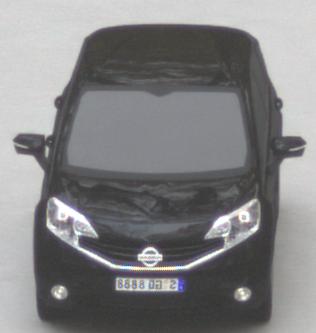
Make: Nissan
Model: Note 1.2
Detailed model: Note (E12) (10/13 - 12/16)
Model produced from: 2013/10
Model produced until: 2015/09
Doors: 5
Color: black
Road condition: dry road
Daytime: morning or afternoon
Contrast: low contrast